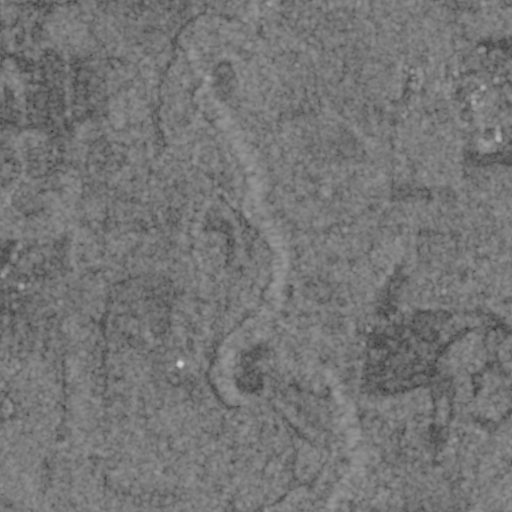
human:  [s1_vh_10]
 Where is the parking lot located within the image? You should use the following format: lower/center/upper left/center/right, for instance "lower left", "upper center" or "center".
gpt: The parking lot is located in the upper right of the image.
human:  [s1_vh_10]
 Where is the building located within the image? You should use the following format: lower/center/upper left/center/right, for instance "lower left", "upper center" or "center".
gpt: There is no building in the image.

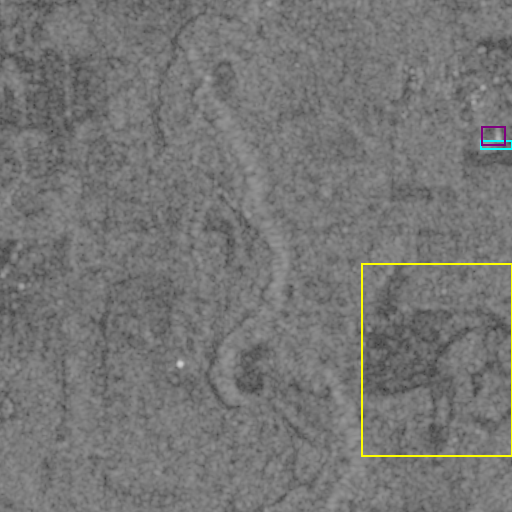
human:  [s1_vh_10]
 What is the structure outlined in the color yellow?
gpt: The structure outlined in yellow is a park.
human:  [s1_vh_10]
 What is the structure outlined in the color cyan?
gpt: The structure outlined in cyan is a parking lot.
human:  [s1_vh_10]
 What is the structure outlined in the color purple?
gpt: The structure outlined in purple is a building.
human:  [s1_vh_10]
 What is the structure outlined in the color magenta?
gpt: There is no magenta outline.